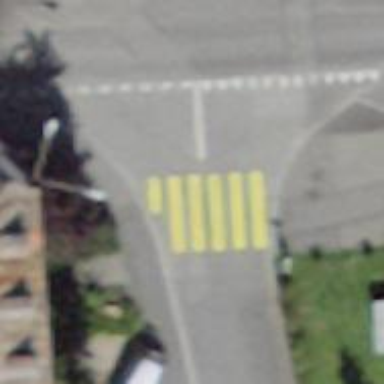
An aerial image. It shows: Uncontrolled road crossing.